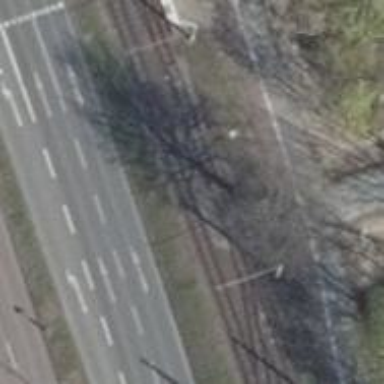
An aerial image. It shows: Tram railway with contact lines for electrification.